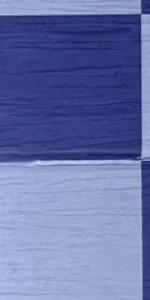
Label: Empty